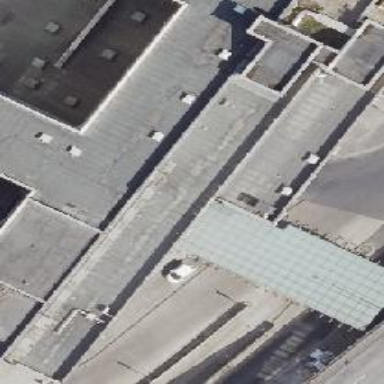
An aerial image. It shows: Commercial building with flat roof.